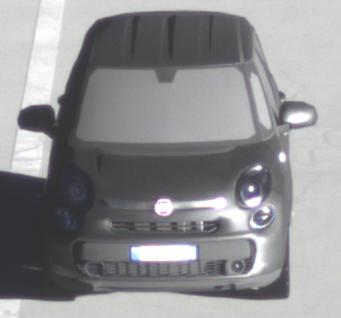
Make: Fiat
Model: 500L 1.4 16V
Detailed model: 500L (199)
Model produced from: 2012/10
Model produced until: 2017/05
Doors: 5
Color: gray
Road condition: dry road
Daytime: sunrise or sunset
Contrast: high contrast